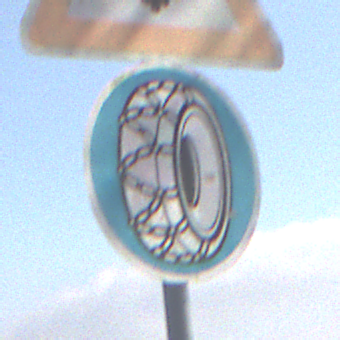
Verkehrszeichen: SchneekettenVorgeschrieben
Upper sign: SchneeOderEisglaette
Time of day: Midday
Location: Outdoor (Nature)
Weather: PartlyCloudy
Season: NotSpecified
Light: Natural